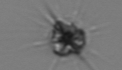
Label: Acantharia